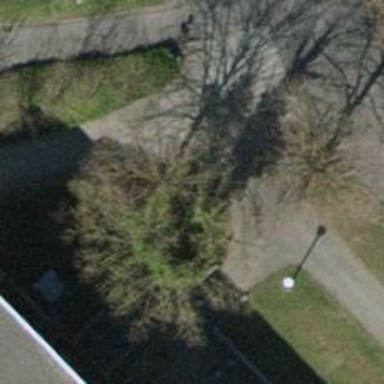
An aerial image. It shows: Urban tree adding natural touch to the cityscape.